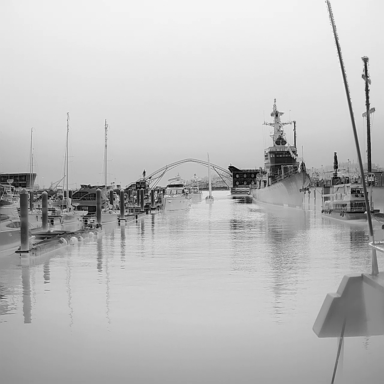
There are four sailboats in the infrared image.